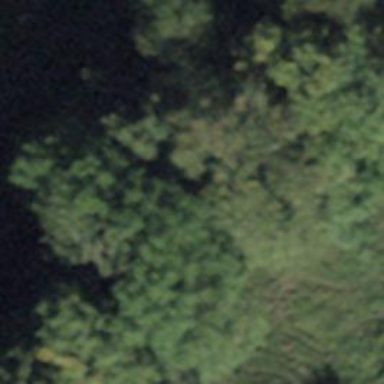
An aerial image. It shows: Row of trees in natural setting.